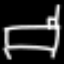
Label: bed